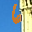
Label: 6